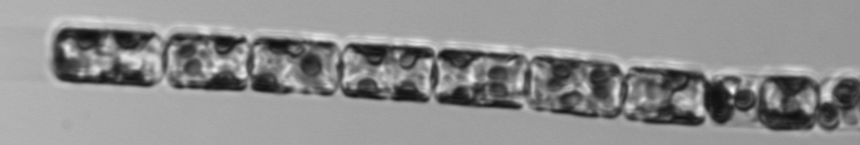
Label: Guinardia_delicatula_TAG_internal_parasite